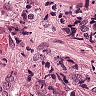
Metastatic tissue present: yes